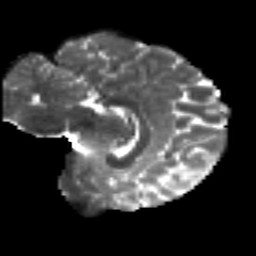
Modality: T2w
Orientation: sagittal
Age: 22
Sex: male
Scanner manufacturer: siemens
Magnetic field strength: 3 T
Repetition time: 8.8 s
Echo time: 0.085 s